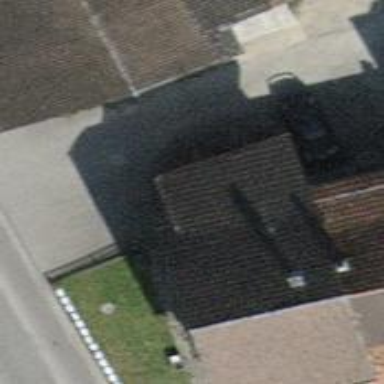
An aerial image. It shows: Building with tiled roof.